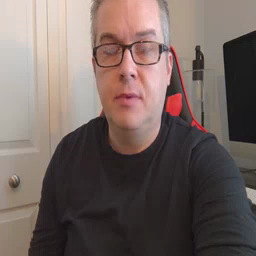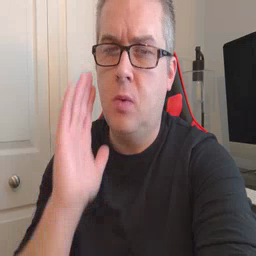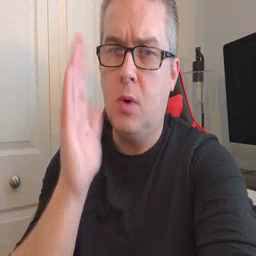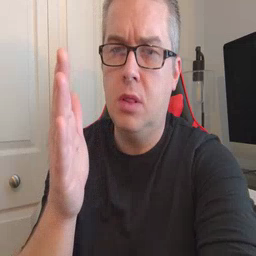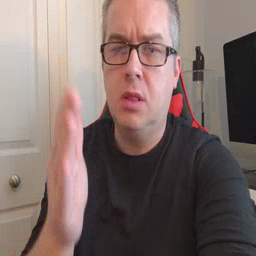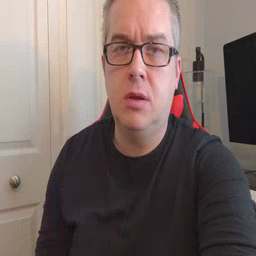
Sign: will